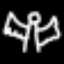
Label: angel